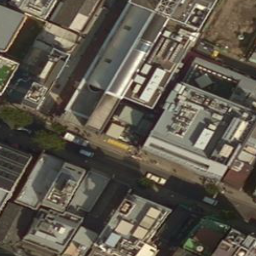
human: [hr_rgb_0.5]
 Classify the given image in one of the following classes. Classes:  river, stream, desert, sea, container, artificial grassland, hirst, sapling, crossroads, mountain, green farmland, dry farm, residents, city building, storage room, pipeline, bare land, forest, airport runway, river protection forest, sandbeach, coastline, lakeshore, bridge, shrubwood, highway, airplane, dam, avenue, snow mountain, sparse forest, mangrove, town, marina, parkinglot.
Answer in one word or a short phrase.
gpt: city building